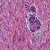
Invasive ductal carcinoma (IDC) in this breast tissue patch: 1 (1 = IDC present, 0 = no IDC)